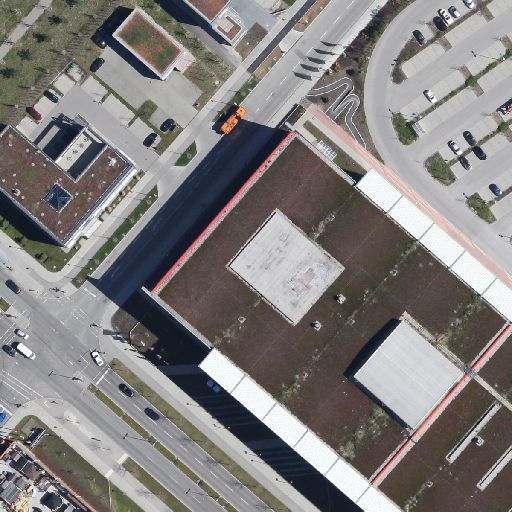
Referring expression: paved road